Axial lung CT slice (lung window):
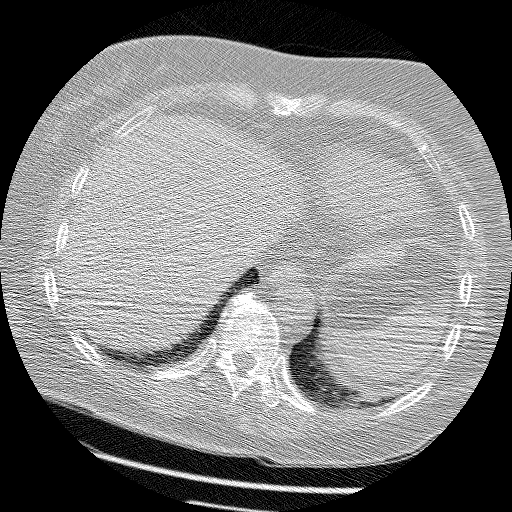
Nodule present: no